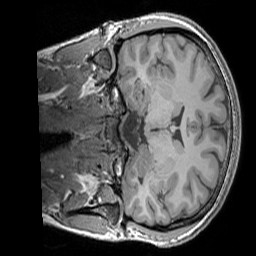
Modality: T1w
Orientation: coronal
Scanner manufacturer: siemens
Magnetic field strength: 3 T
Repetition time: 1.83 s
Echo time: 0.00303 s